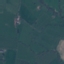
Land use / land cover: Pasture